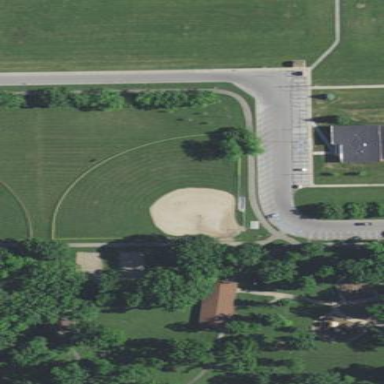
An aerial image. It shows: Baseball pitch for leisure and sports activities.